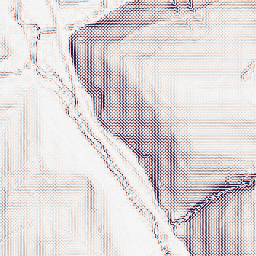
Category: wavelet
Decomposition family: wavelet_biorthogonal
Decomposition parameters: wavelet: bior1.3
level: 2
Upsampling method: sinc_hamming
Upsampling parameters: scale: 2
kernel_size: 4
Upsampling scale: 2